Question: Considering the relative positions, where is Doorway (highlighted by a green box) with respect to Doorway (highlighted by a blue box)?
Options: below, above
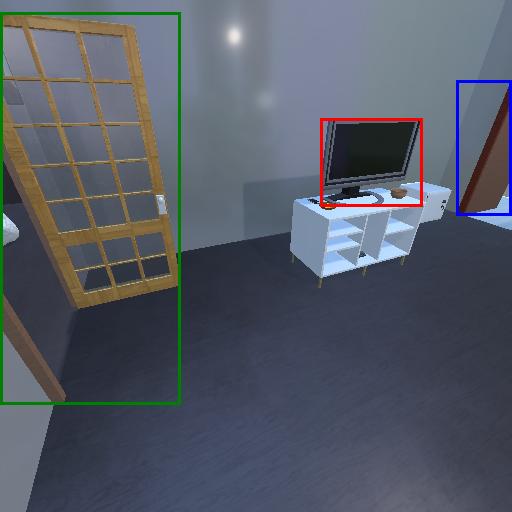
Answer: below